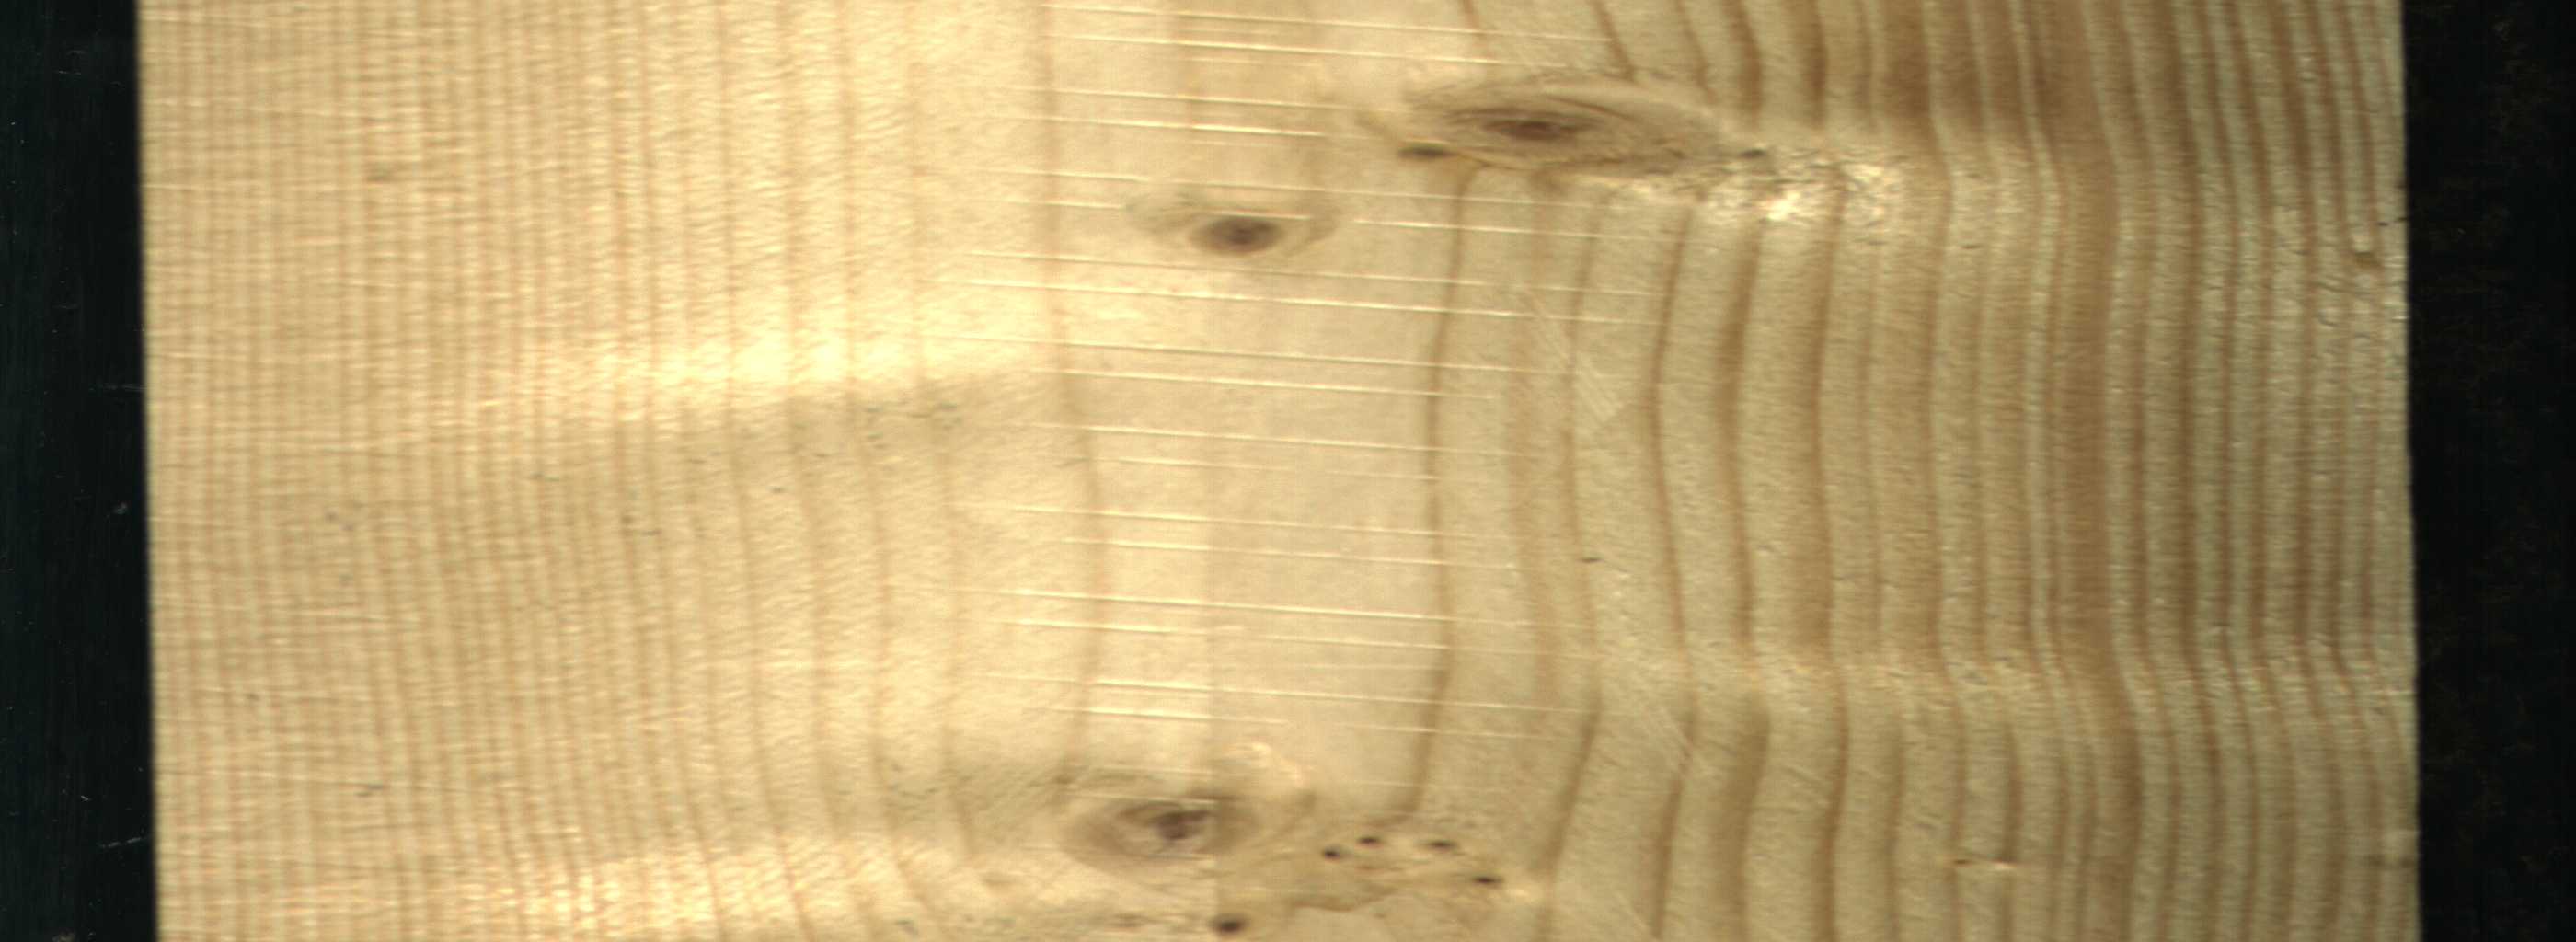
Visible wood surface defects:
Live_Knot
Live_Knot
Live_Knot
Live_Knot